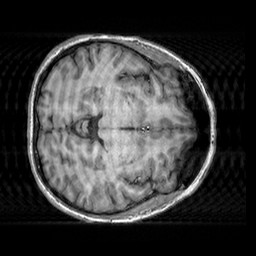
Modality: T1w
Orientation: axial
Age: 33
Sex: female
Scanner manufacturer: siemens
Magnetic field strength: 3 T
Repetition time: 2.3 s
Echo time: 0.00303 s